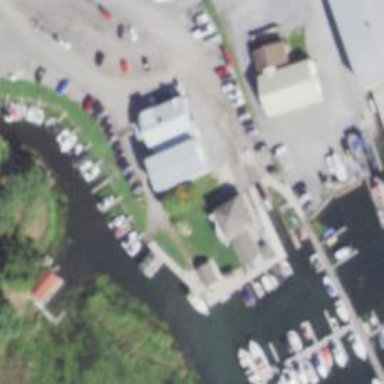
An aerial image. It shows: Marina with fuel station at the harbor.